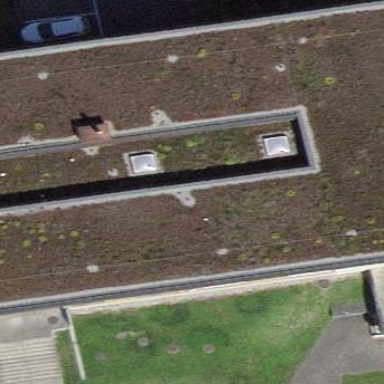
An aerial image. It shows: Building with flat roof.